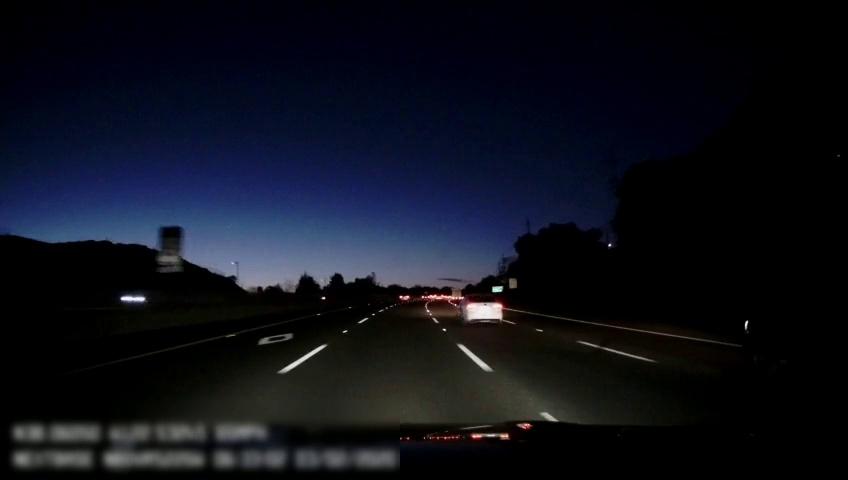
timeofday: Night
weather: Other
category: Drivable Space
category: Vehicles | SUV
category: Vehicles | SUV
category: Vehicles | Car
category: Vehicles | Other LV
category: Lanes | Alternate Lane
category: Lanes | Current Lane
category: Lanes | Current Lane
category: Lanes | Alternate Lane
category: Lanes | Alternate Lane
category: Traffic | Signs
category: Traffic | Signs